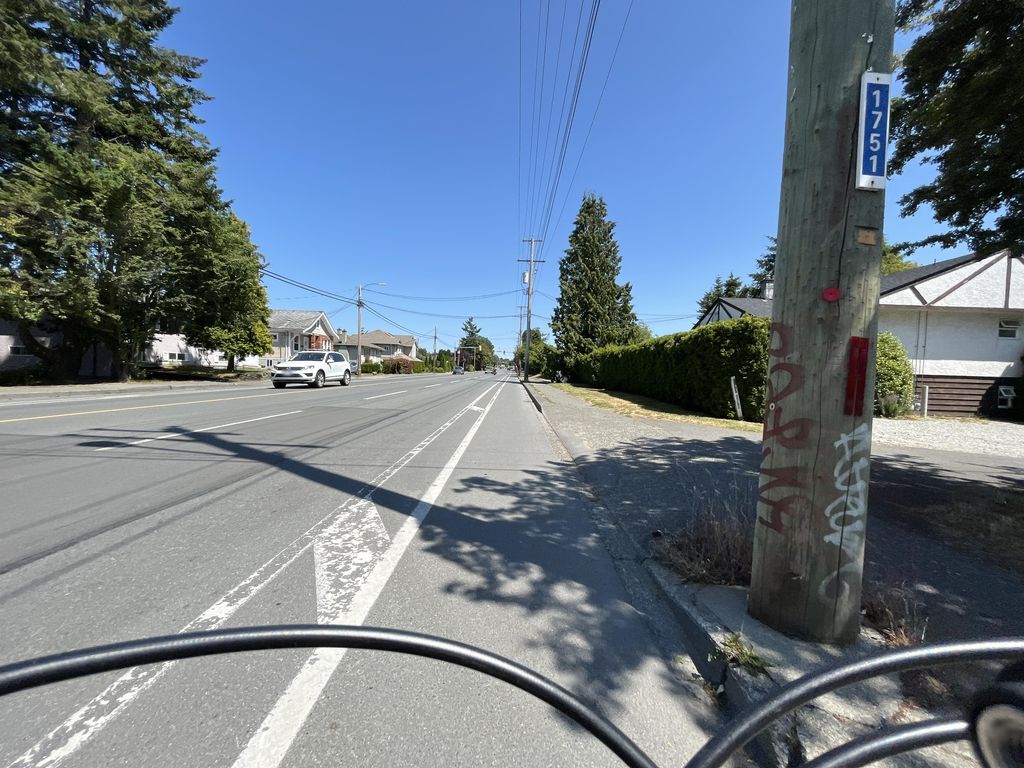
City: victoria